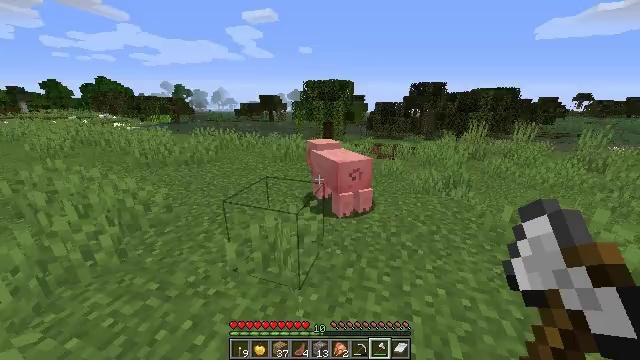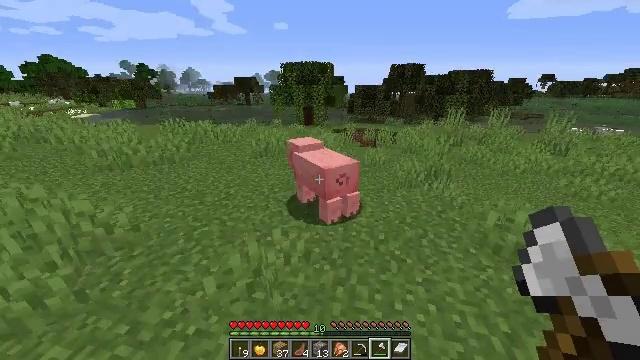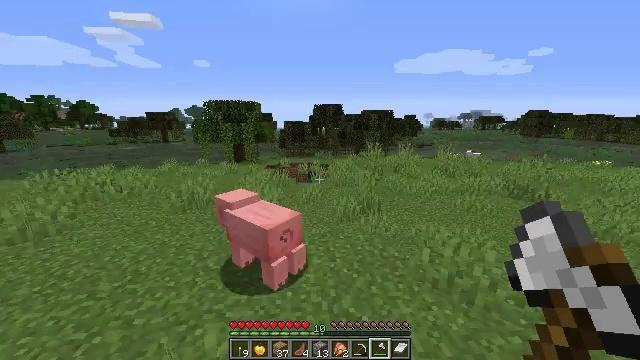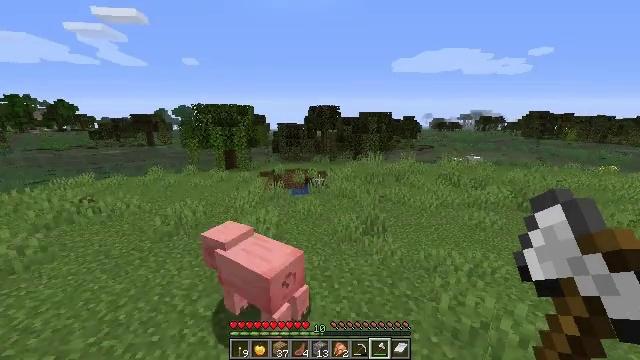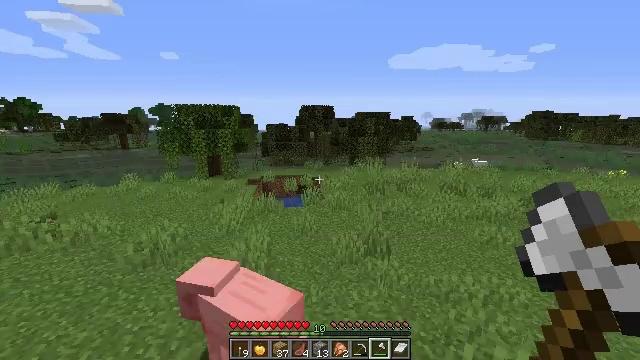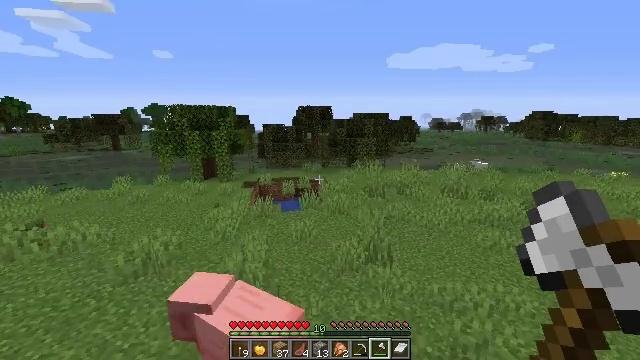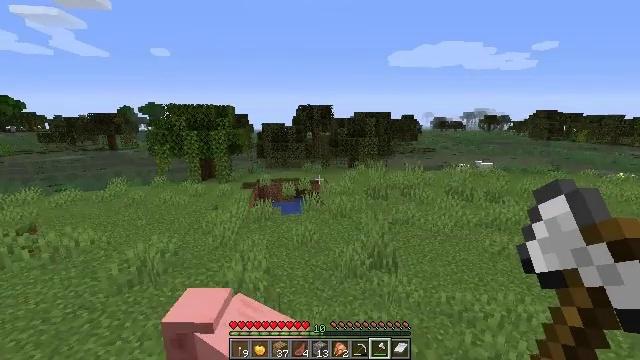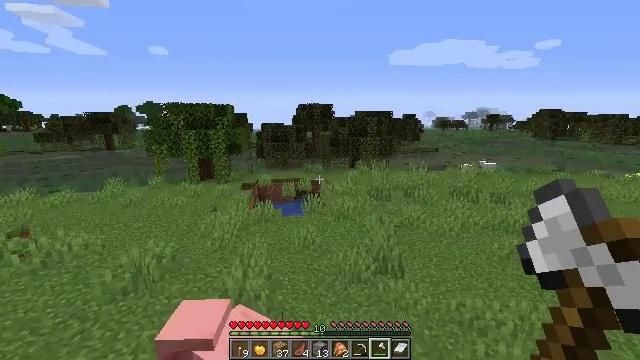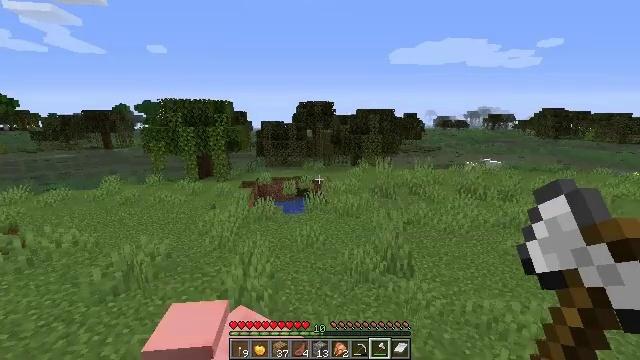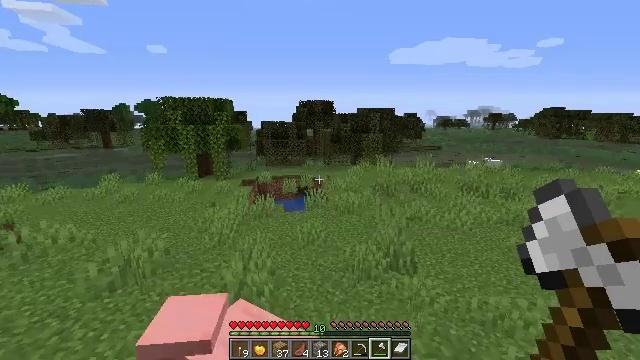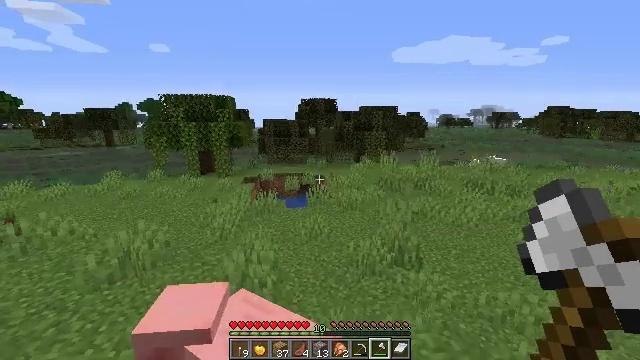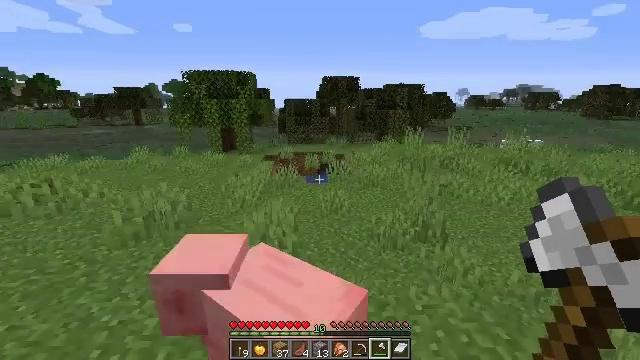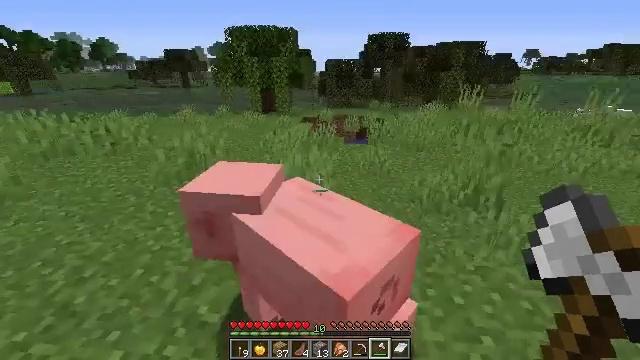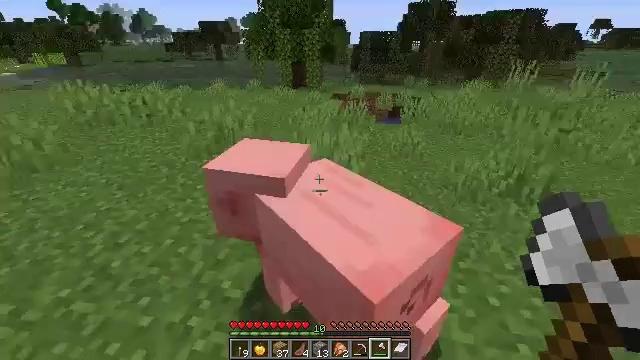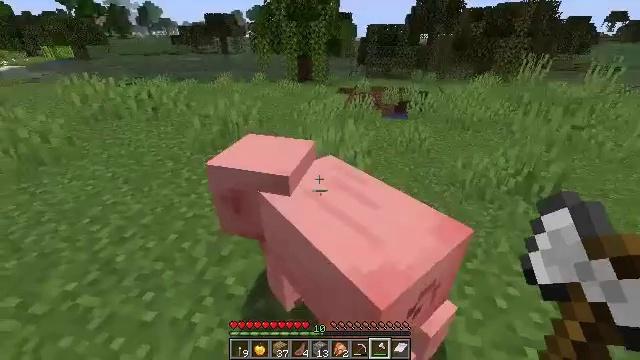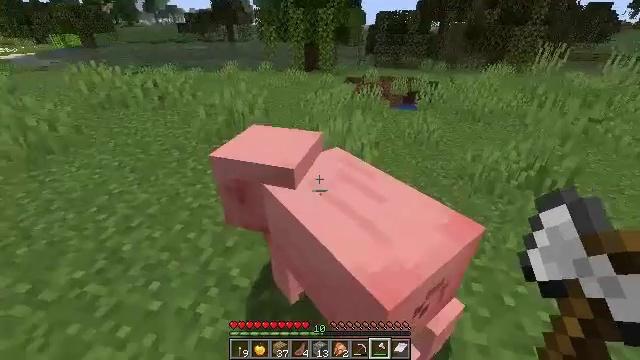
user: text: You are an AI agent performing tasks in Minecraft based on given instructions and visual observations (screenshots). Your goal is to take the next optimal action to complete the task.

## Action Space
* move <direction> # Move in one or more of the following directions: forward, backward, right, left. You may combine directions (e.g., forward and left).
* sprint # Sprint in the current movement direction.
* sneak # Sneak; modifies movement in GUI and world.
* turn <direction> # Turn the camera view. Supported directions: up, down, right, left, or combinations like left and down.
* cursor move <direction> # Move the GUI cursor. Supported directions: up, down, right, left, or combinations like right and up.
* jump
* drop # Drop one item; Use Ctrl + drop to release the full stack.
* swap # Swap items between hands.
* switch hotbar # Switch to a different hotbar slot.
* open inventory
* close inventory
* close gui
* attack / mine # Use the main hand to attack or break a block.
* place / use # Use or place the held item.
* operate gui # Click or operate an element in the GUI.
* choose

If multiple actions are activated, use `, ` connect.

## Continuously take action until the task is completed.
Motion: motion action
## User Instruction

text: Hunt a pig.
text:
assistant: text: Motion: move forward, jump
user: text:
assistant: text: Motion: move forward, turn right and up, jump
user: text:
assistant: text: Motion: turn right
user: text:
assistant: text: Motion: turn right
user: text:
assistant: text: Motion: no_op
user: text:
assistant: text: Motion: no_op
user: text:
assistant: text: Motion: no_op
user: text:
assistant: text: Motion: no_op
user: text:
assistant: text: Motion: no_op
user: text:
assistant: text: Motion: no_op
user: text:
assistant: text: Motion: turn left and down
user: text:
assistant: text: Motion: turn left and down
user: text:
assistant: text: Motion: turn left and down
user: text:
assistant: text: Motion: turn left and down
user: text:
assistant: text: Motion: turn left and down
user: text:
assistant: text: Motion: turn left and down
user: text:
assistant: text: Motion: no_op
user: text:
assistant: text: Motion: turn down
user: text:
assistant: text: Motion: turn down, jump
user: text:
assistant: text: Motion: turn down, jump
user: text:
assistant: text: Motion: turn right and down, jump
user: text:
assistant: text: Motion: turn right and down, jump
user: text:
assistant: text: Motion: turn right and down
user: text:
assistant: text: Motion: turn right and down
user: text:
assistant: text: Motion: no_op
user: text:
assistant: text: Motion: no_op
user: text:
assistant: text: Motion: attack / mine
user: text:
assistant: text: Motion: attack / mine
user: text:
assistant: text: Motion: no_op
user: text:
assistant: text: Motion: no_op